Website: apple
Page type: customer-info-address
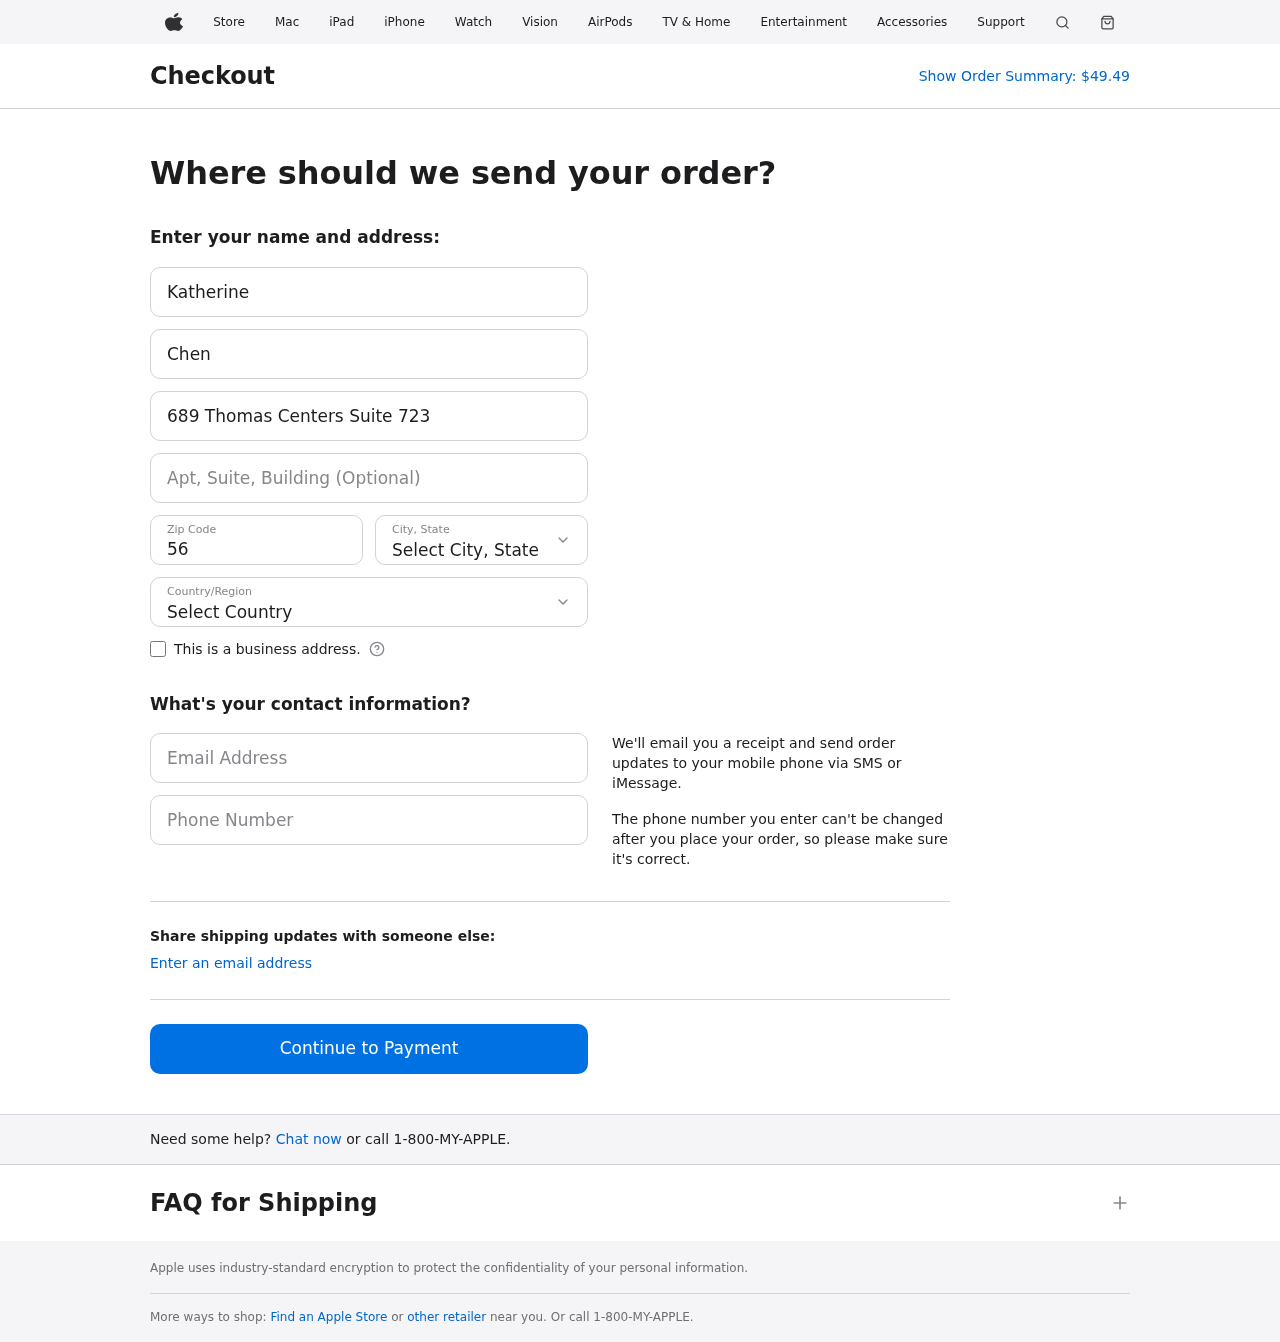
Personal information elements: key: PII_CITY_STATE
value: West Dana, FM
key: PII_COUNTRY
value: United States
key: PII_EMAIL
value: kchen@yahoo.com
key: PII_FIRSTNAME
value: Katherine
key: PII_LASTNAME
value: Chen
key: PII_PHONE
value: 6626335704
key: PII_POSTCODE
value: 56917
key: PII_STREET
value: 689 Thomas Centers Suite 723
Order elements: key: ORDER_TOTAL
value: $49.49